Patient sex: M
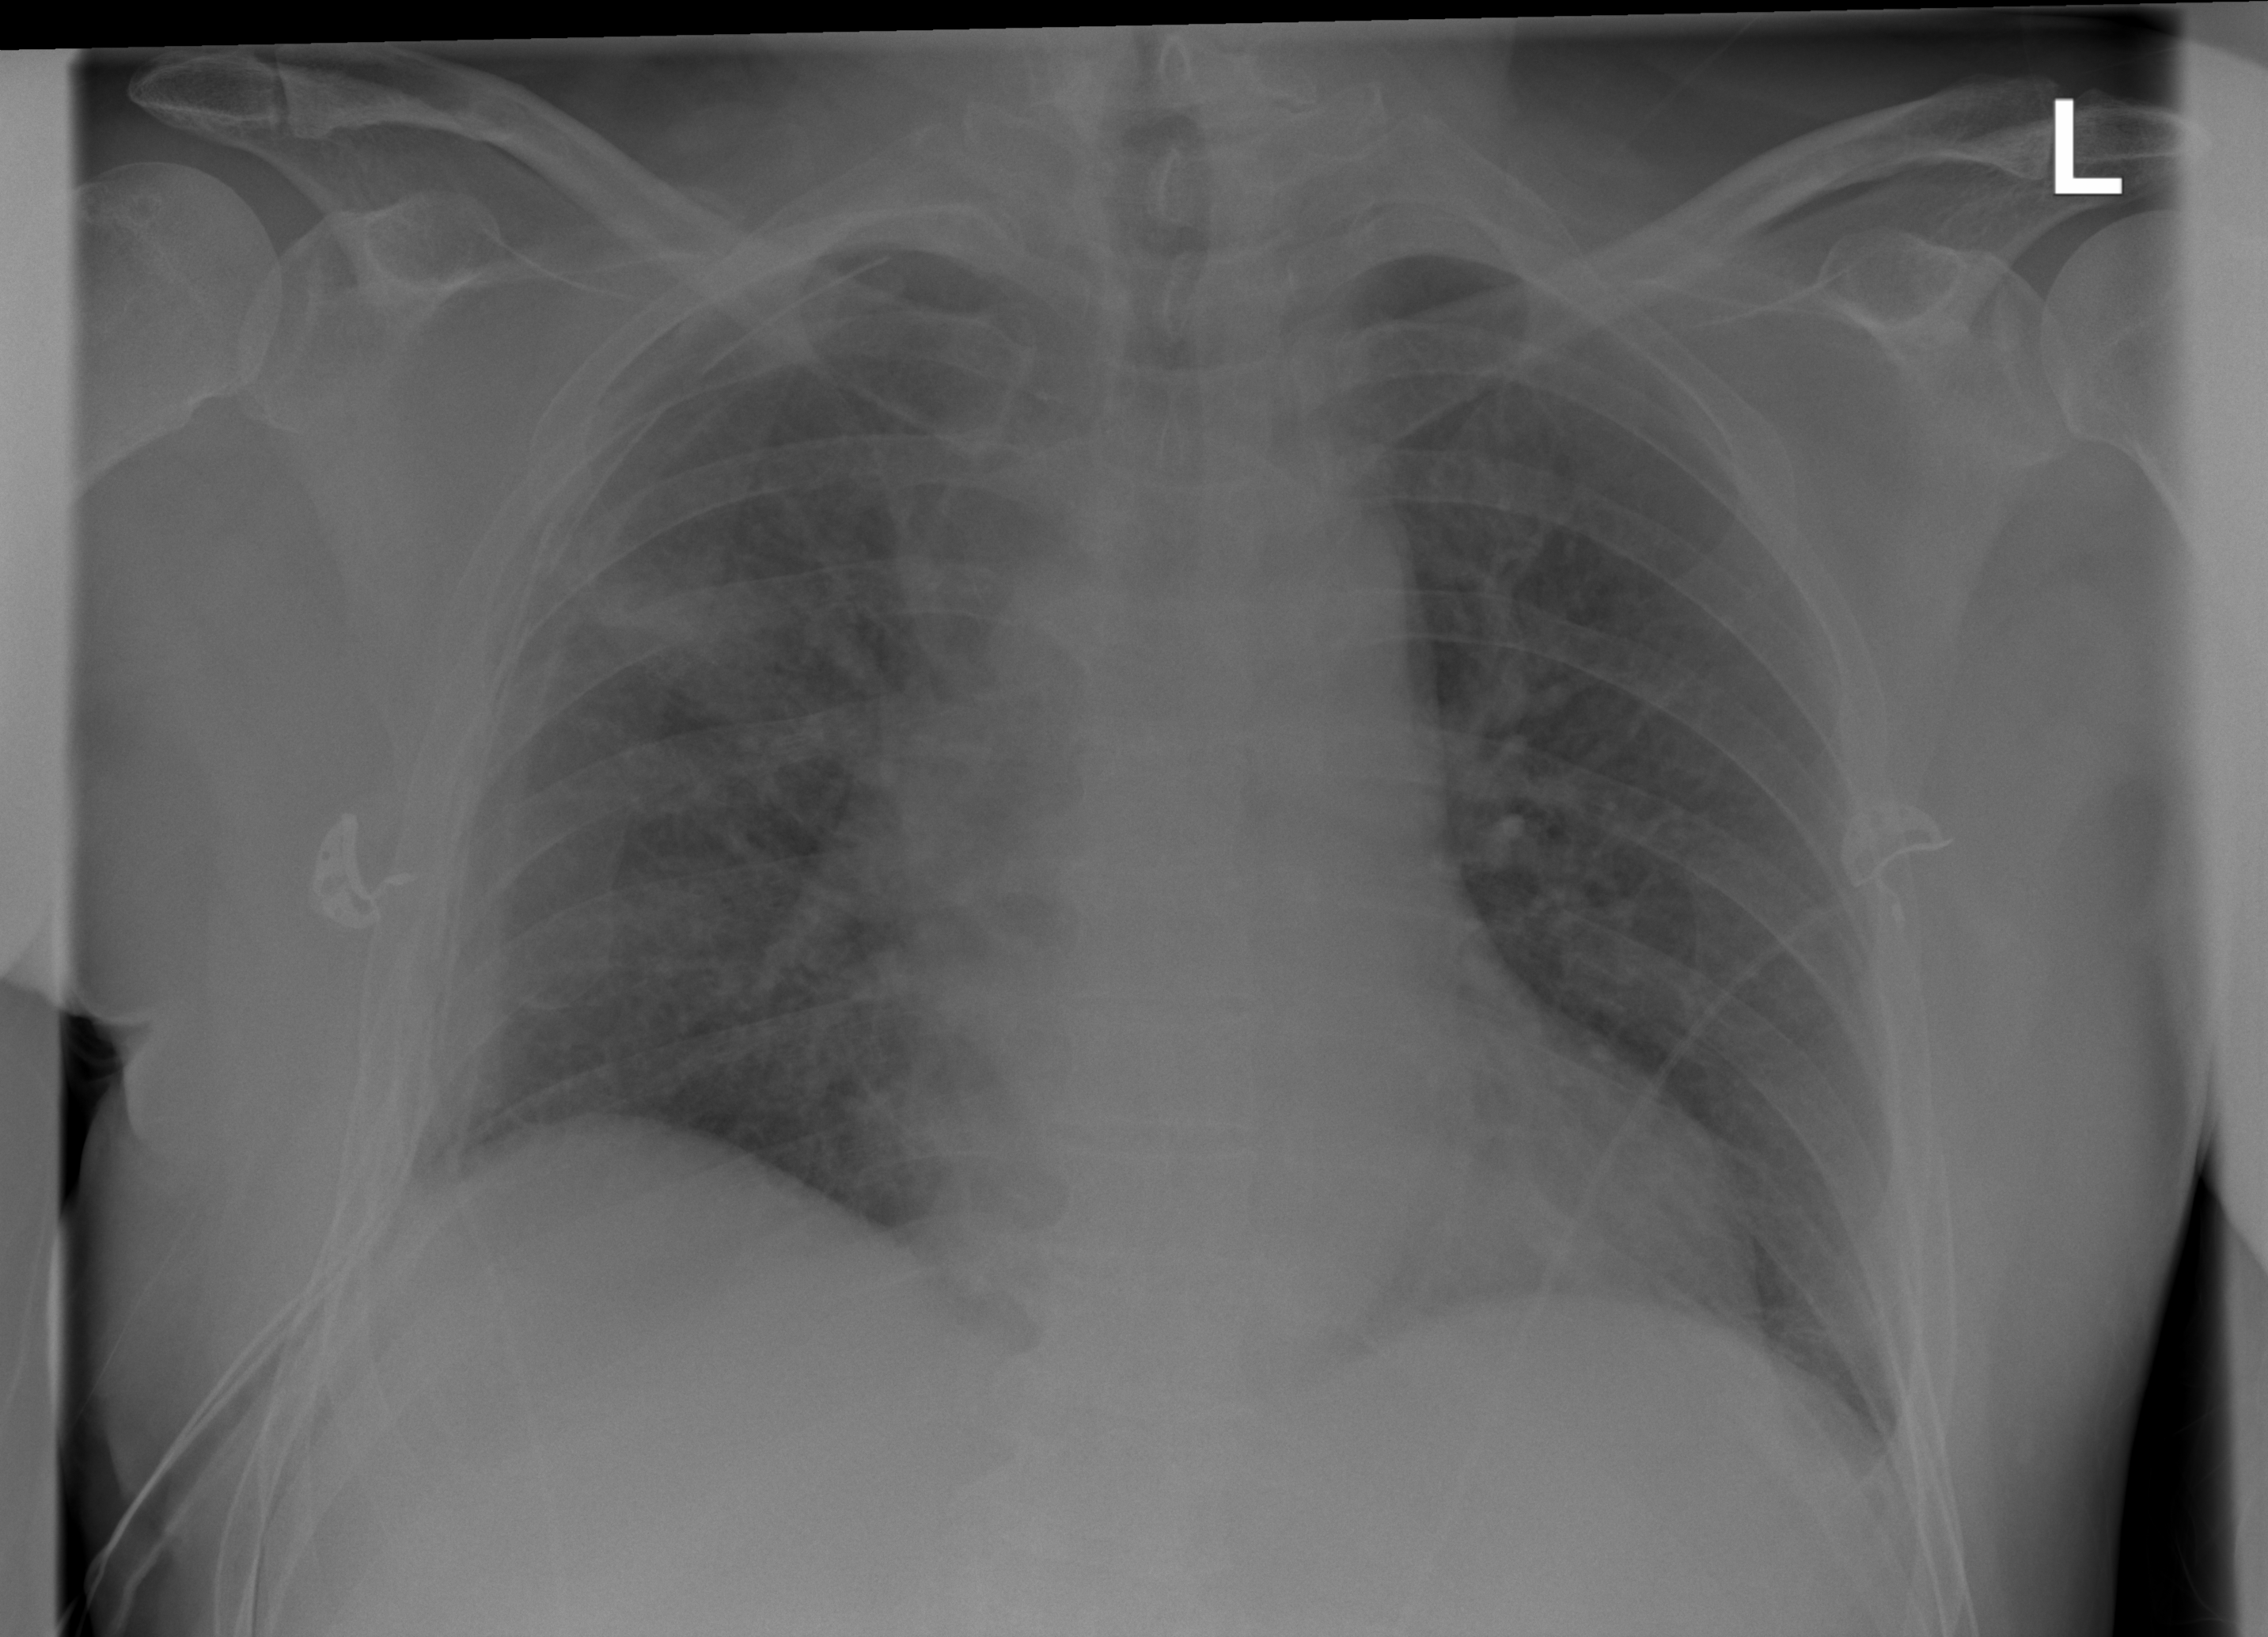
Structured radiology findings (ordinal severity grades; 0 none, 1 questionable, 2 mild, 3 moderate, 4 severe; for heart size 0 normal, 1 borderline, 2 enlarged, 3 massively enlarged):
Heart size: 0
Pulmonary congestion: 2
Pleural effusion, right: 2
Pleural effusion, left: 2
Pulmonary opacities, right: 1
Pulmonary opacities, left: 1
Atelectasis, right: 2
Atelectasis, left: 2